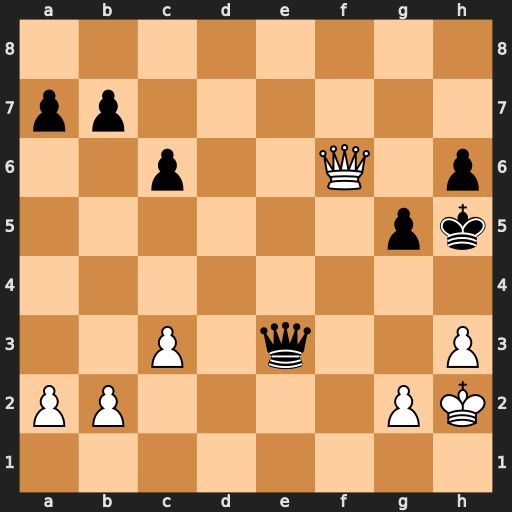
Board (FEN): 8/pp6/2p2Q1p/6pk/8/2P1q2P/PP4PK/8
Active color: w
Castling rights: -
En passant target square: -
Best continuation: g4+ Kh4 Qxh6#